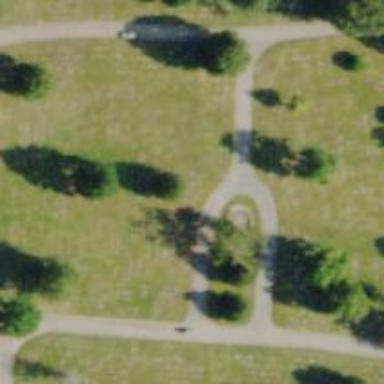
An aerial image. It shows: Memorial site with historic significance.